Question: I am building a mega drop down menu but when I hover on it, its content is appearing behind other Divs.
I searched for a way to fix it, and I read about using 'position: relative' and 'z-index', but it is not working for me.
This is how it looks now:

My HTML file:
'''
<div id="nav">
<ul id="menu">
<li><a href="#" class="home">Home</a><!-- Begin Home Item -->
<div class="dropdown_2columns"><!-- Begin 2 columns container -->
<div class="col_2">
<h2>Welcome !</h2>
</div>
<div class="col_2">
<p>Hi and welcome here ! This is a showcase of the possibilities of this awesome Mega Drop Down Menu.</p>
<p>This item comes with a large range of prepared typographic stylings such as headings, lists, etc.</p>
</div>
<div class="col_2">
<h2>Cross Browser Support</h2>
</div>
<div class="col_1">
<img src="img/browsers.png" width="125" height="48" alt="" />
</div>
<div class="col_1">
<p>This mega menu has been tested in all major browsers.</p>
</div>
</div><!-- End 2 columns container -->
</li><!-- End Home Item -->
</ul>
</div>
<div id="content">
<h1> Content Test </h1>
</div>
'''
CSS File:
'''
#content {
margin:10px auto 0px 429px;
position:relative;
z-index: 1;
}
/* Navigation Bar */
#nav {
width:100%;
/* Background color and gradients */
background: #c92424;
background: -moz-linear-gradient(top, #dd4343, #9e1c1c);
background: -webkit-gradient(linear, 0% 0%, 0% 100%, from(#dd4343), to(#9e1c1c));
margin: 0 0 1em 0;
position:relative;
z-index: 999;
}
#menu {
list-style:none;
position:relative;
width:882px;
margin:30px auto 0px 429px;
height:43px;
padding:0px 20px 0px 20px;
/* Background color and gradients */
background: #c92424;
background: -moz-linear-gradient(top, #dd4343, #9e1c1c);
background: -webkit-gradient(linear, 0% 0%, 0% 100%, from(#dd4343), to(#9e1c1c));
}
#menu li {
float:left;
text-align:center;
position:relative;
padding: 4px 20px 4px 20px;
margin-top:7px;
border:none;
}
#menu li:hover {
height:21px;
margin-top:1px;
padding: 11px 20px 11px 20px;
/* Background color and gradients */
background: white;
/* background: -moz-linear-gradient(top, #e56e6e, #e56e6e);
background: -webkit-gradient(linear, 0% 0%, 0% 100%, from(#e56e6e), to(#e56e6e)); */
}
#menu li a {
font-family:Arial, Verdana, sans-serif;
font-weight: bold;
font-size:14px;
line-height:21px;
color: #EEEEEE;
display:block;
outline:0;
text-decoration:none;
text-shadow: 1px 1px 1px #000;
}
#menu li:hover a {
color:#c92424;
text-shadow: 1px 1px 1px #FFFFFF;
}
/* Drop Down */
.dropdown_2columns,
.dropdown_4columns {
margin:10px auto;
float:left;
position:absolute;
left:-999em; /* Hides the drop down */
text-align:left;
padding:10px 5px 10px 5px;
border:1px solid #c92424;
border-top:none;
/* Gradient background
background:#F4F4F4;
background: -moz-linear-gradient(top, #EEEEEE, #BBBBBB);
background: -webkit-gradient(linear, 0% 0%, 0% 100%, from(#EEEEEE), to(#BBBBBB));
/* Rounded Corners */
-moz-border-radius: 0px 5px 5px 5px;
-webkit-border-radius: 0px 5px 5px 5px;
border-radius: 0px 5px 5px 5px;
}
.dropdown_2columns {width: 280px;}
.dropdown_4columns {width: 560px;}
#menu li:hover .dropdown_2columns,
#menu li:hover .dropdown_4columns{
left:-1px;
top:auto;
}
/* Columns */
.col_1,
.col_2,
.col_4{
display:inline;
float: left;
position: relative;
margin-left: 5px;
margin-right: 5px;
}
.col_1 {width:130px;}
.col_2 {width:270px;}
.col_4 {width:550px;}
/* Drop Down Content Stylings */
#menu p, #menu h2, #menu h3, #menu ul li {
font-family:Arial, Verdana, sans-serif;
font-weight: bold;
line-height:21px;
font-size:12px;
text-align:left;
text-shadow: 1px 1px 1px #FFFFFF;
}
#menu h2 {
font-size:21px;
font-weight:400;
letter-spacing:-1px;
margin:7px 0 14px 0;
padding-bottom:14px;
border-bottom:1px solid #666666;
}
#menu h3 {
font-size:14px;
color:#c92424;
margin:7px 0 14px 0;
padding-bottom:7px;
border-bottom:1px solid #888888;
}
#menu p {
line-height:18px;
margin:0 0 10px 0;
}
#menu li:hover div a {
font-size:12px;
color:black;
}
#menu li:hover div a:hover {
color:#c92424;
}
#menu li ul {
list-style:none;
padding:0;
margin:0 0 12px 0;
}
#menu li ul li {
font-size:12px;
line-height:24px;
position:relative;
text-shadow: 1px 1px 1px #ffffff;
padding:0;
margin:0;
float:none;
text-align:left;
width:130px;
}
#menu li ul li:hover {
background:none;
border:none;
padding:0;
margin:0;
}
'''
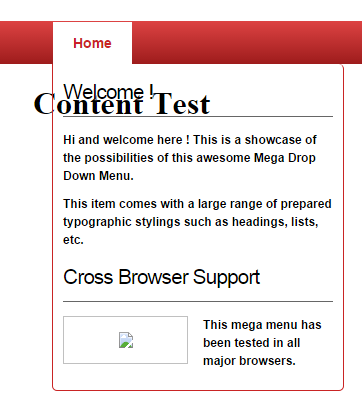
Answer: Your menu background is transparent. Add this:
'''
.dropdown_2columns{ background: white; }
'''